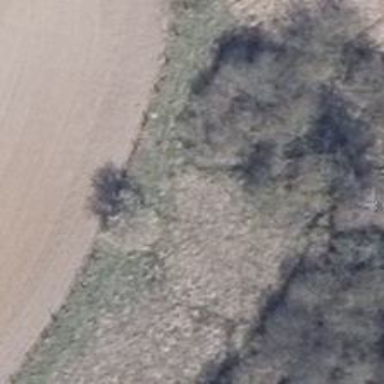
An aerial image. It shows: Grassy path.